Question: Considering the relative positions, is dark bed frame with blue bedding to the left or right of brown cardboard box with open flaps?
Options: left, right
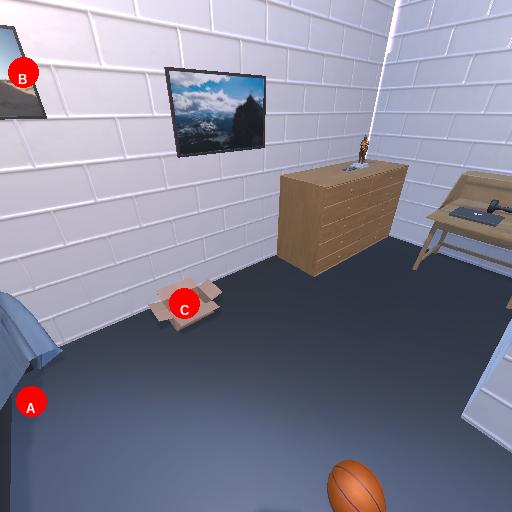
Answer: left